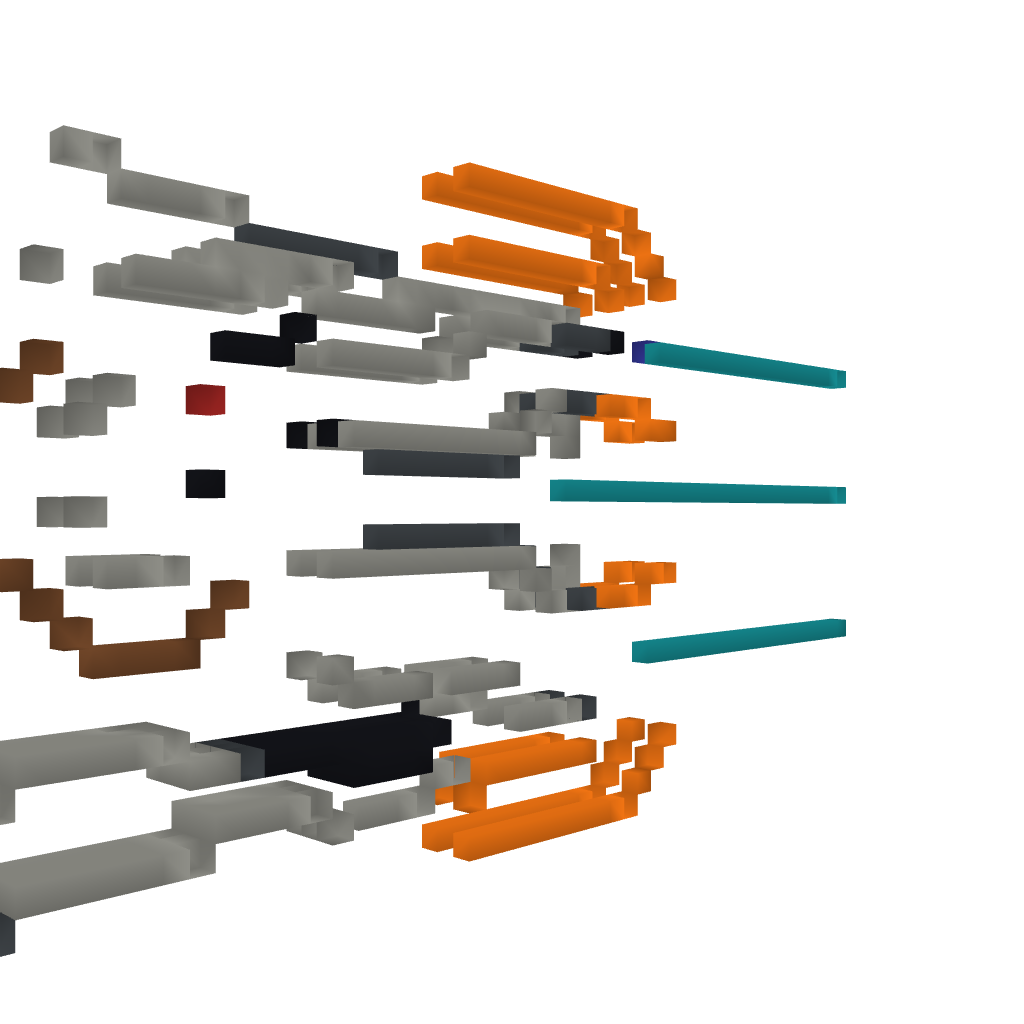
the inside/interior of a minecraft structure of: Plasma cutter - Dead Space